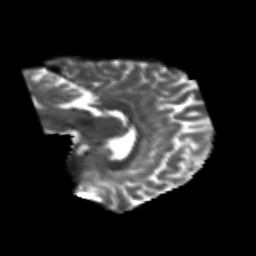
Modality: T2w
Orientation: sagittal
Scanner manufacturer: siemens
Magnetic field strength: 3 T
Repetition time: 6.8 s
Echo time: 0.093 s